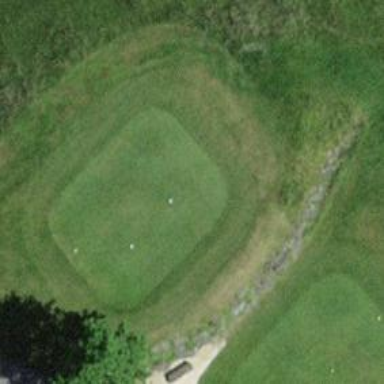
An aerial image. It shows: Grassy area designated as golf tee.